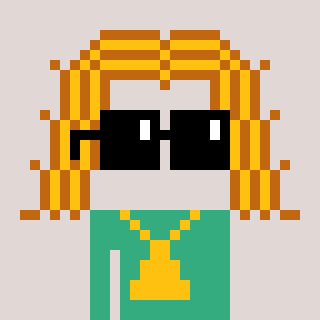
a pixel art character with square black sunglasses, a hair-shaped head and a teal-colored body on a warm background